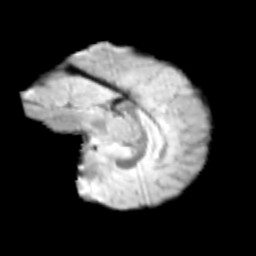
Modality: T2w
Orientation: sagittal
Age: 9
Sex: female
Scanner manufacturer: siemens
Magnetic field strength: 3 T
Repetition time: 3.8 s
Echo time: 0.07 s